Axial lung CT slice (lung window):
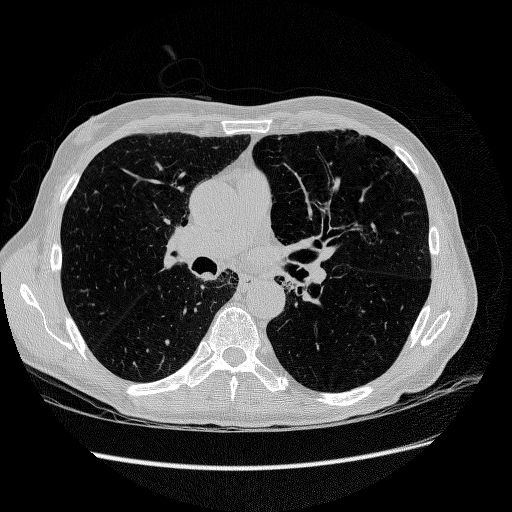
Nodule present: no